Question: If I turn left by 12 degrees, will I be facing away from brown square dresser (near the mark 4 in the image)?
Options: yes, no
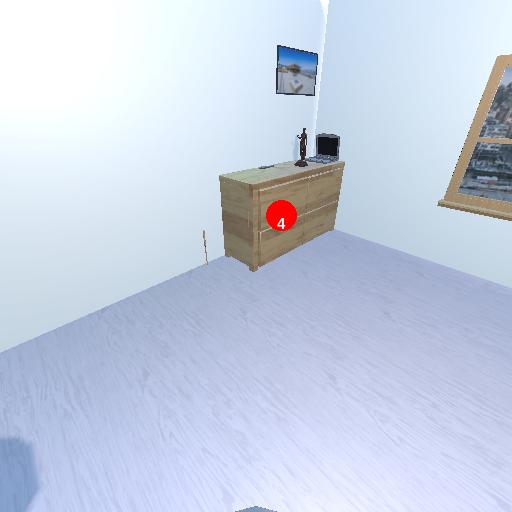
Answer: yes